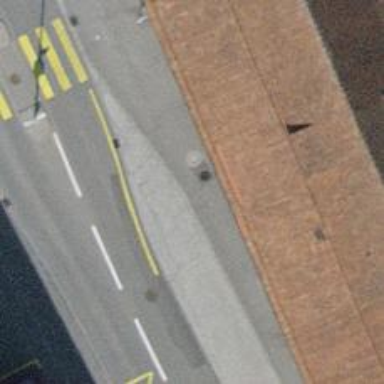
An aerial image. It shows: Platform for public transport. The platform is located by the road.